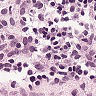
Metastatic tissue present: no